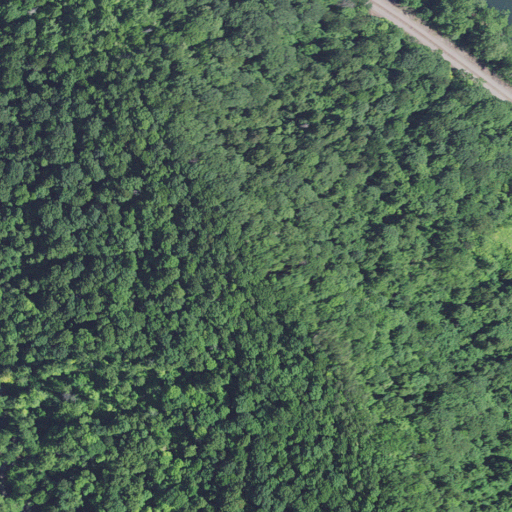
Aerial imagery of cape in West Virginia named Long Point containing deciduous forest, mixed forest, herbaceous wetlands, open water, medium intensity development, low intensity development, and open development